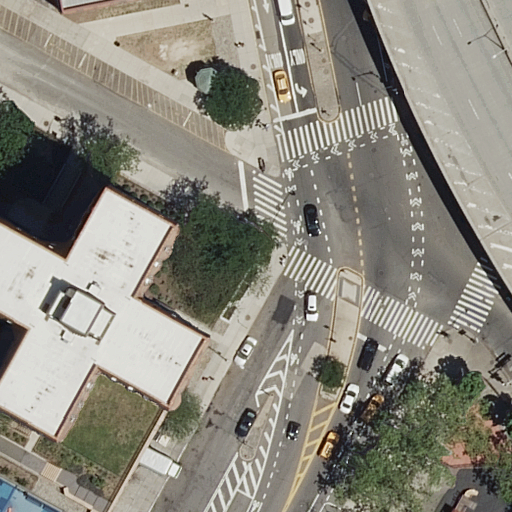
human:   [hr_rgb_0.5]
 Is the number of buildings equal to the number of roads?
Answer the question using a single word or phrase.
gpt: no

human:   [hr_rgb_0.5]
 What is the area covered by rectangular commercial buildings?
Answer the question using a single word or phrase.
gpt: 0m2

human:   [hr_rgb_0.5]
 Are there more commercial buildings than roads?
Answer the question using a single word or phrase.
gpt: no

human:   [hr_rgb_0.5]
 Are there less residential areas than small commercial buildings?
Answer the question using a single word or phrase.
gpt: no

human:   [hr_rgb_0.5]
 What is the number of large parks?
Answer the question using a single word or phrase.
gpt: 0

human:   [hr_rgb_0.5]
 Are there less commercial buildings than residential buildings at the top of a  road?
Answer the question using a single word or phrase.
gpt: yes

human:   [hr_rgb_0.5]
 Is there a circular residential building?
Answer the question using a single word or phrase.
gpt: no

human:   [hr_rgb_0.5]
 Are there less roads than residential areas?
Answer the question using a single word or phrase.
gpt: no

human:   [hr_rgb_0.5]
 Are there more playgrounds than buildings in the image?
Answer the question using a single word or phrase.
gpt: no

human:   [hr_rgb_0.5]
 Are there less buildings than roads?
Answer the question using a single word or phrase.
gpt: yes

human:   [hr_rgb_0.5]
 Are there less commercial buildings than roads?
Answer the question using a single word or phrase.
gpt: yes

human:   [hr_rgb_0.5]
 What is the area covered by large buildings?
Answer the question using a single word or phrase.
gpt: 1191m2

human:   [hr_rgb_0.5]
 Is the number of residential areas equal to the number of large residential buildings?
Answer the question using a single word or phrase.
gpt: yes

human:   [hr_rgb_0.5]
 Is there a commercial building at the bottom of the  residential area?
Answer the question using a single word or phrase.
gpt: no

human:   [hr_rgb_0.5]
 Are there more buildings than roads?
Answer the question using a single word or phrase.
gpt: no

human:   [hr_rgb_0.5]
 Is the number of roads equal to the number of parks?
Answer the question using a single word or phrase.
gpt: no

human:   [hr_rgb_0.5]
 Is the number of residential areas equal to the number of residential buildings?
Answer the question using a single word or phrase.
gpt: no

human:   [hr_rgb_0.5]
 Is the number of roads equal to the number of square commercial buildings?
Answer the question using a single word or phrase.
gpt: no

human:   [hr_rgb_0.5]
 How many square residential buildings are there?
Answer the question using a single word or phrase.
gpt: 0

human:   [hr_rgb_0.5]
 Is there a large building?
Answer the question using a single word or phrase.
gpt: yes

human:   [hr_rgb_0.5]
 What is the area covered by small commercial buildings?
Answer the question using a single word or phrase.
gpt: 0m2

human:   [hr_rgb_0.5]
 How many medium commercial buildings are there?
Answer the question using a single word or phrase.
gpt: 0

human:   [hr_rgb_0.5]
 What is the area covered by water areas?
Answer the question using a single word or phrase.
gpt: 0m2

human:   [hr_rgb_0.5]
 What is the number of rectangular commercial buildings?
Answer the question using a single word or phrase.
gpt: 0

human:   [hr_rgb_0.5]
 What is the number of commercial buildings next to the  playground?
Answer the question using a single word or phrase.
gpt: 0

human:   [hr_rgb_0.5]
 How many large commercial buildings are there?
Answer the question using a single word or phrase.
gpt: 0

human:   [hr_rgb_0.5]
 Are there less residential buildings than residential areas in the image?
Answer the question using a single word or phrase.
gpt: no

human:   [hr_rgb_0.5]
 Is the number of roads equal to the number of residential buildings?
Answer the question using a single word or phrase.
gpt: no

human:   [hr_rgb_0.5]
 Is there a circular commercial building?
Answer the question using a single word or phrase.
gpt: no

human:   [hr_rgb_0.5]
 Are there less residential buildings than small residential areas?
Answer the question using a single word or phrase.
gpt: no

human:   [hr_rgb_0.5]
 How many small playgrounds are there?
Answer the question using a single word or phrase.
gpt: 0

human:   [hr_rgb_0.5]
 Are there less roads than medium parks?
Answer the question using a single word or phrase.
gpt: no

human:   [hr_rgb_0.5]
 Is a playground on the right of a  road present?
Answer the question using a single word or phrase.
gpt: no

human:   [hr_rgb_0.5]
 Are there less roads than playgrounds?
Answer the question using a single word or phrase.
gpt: no

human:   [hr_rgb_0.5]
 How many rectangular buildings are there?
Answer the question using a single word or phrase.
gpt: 1

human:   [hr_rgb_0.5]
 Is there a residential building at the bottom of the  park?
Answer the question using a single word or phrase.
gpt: no